Question: I want to achieve the twitter bootstrap navigation without using the twitter bootstrap framework. Here is my code pen <URL>. Below is the image I want to achieve once the width of the '.wrap' reaches a certain specified width.

I have been searching for the JavaScript code to replicate this effect, but I haven't found it. The example can be found on and it's supporting documentation on <URL>
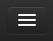
Answer: <URL>
you could go here and just grab the nav